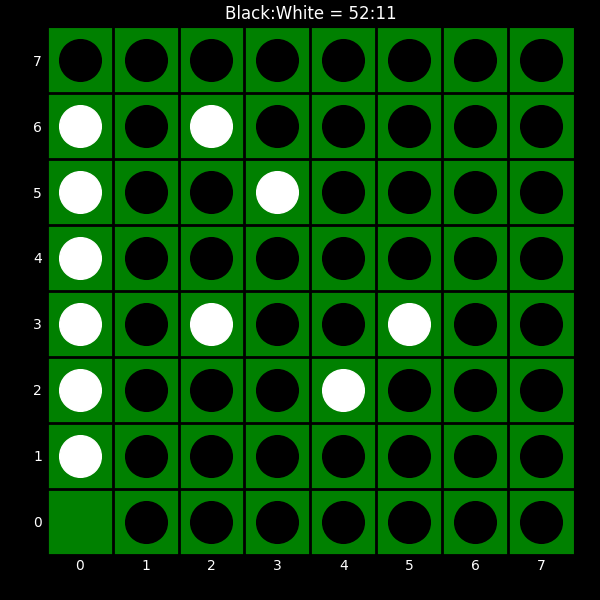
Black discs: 52
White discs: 11